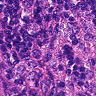
Metastatic tissue present: yes